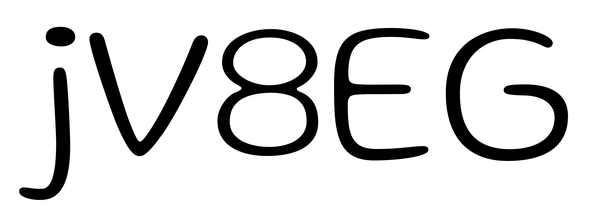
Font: Gluten_ExtraLight